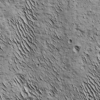
Label: not_dusty